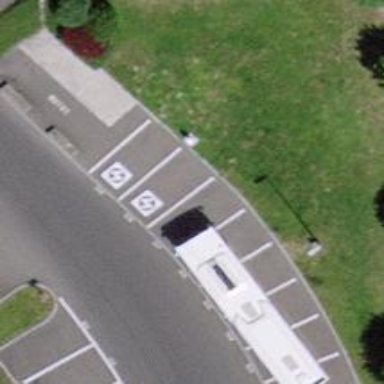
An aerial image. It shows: Charging station.